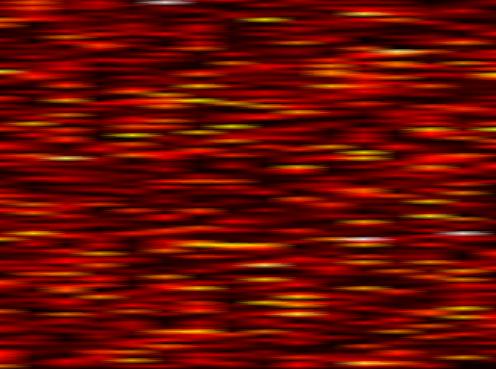
Label: UFMC